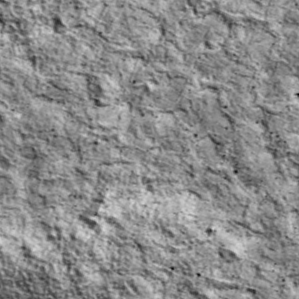
Label: non_frost